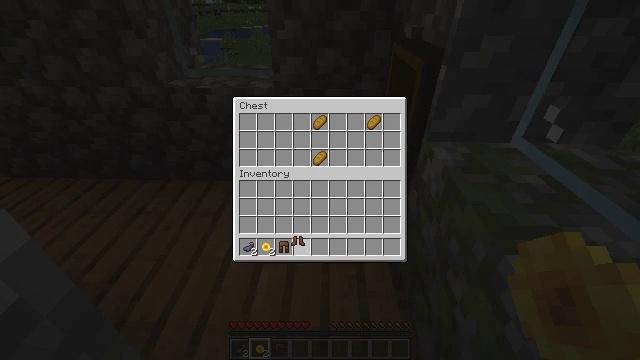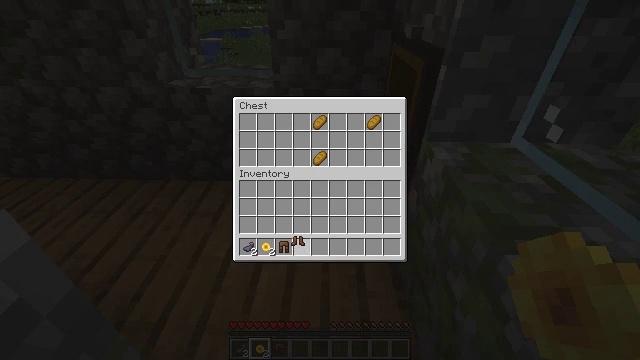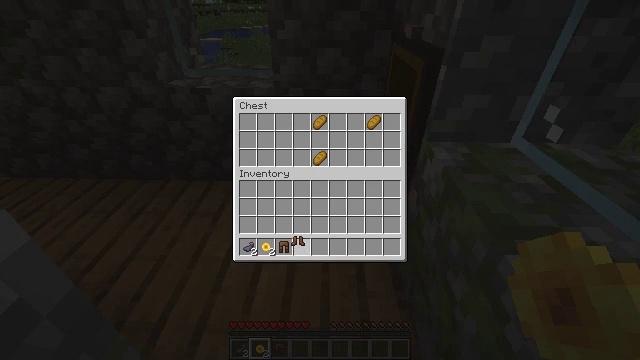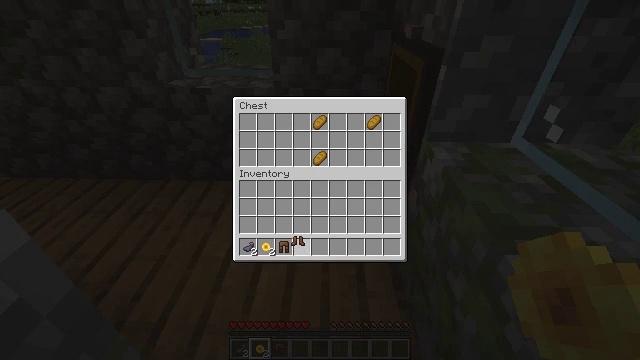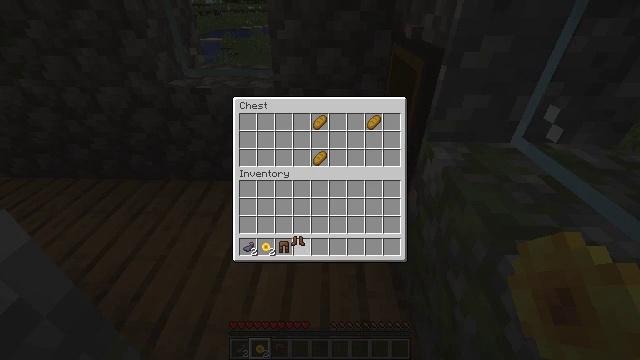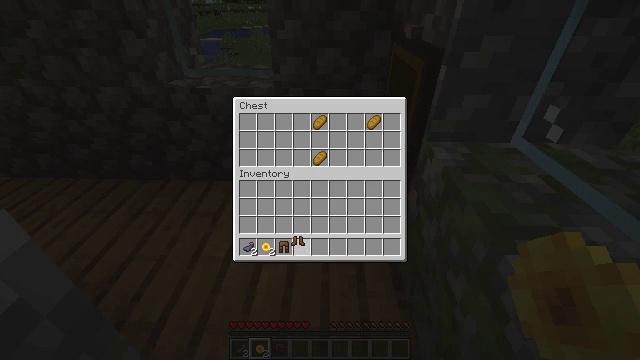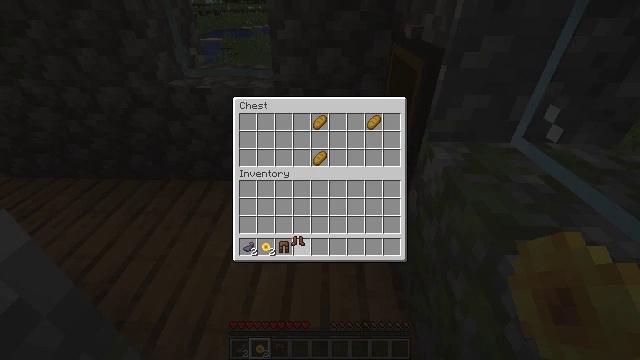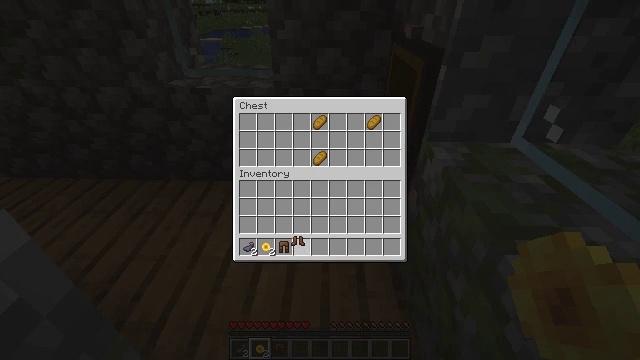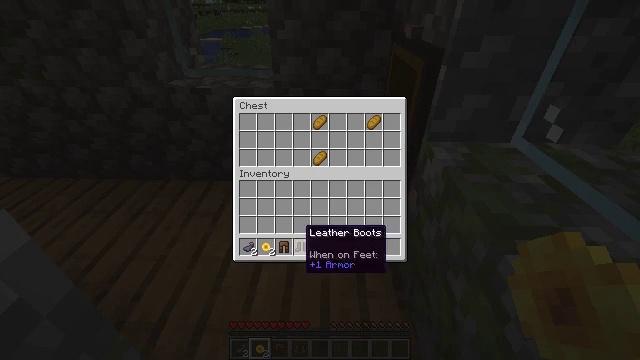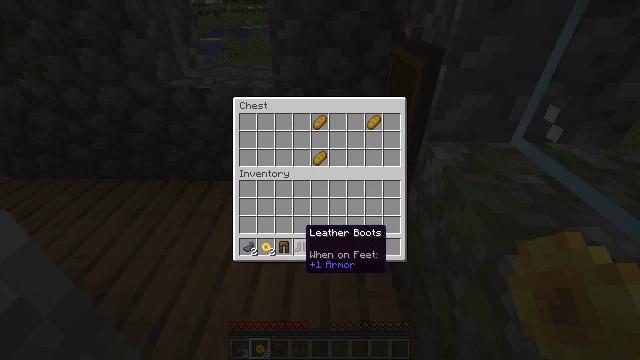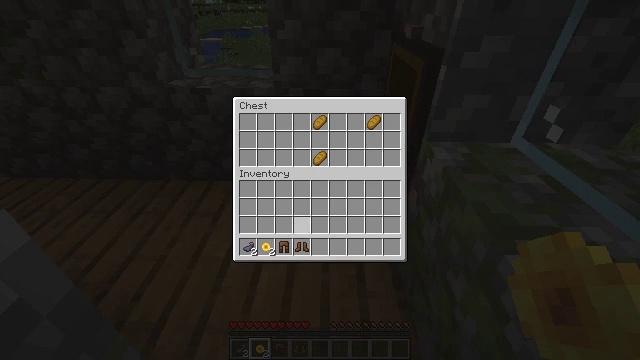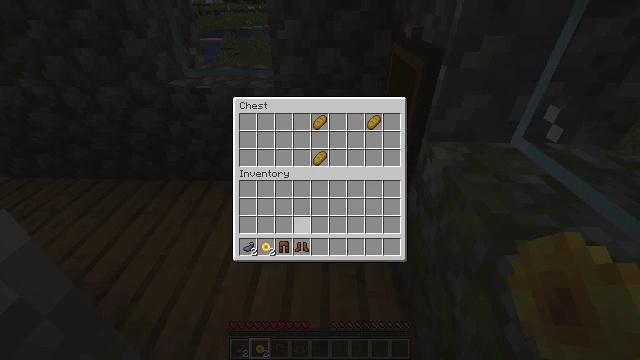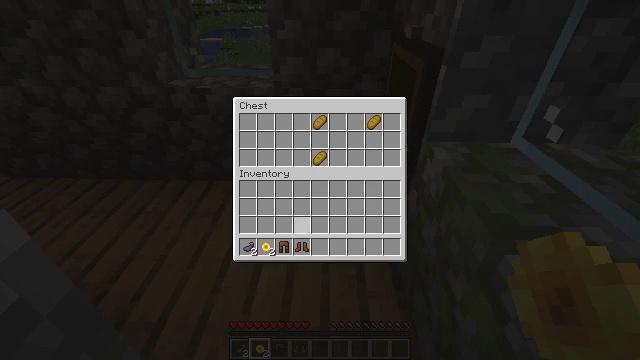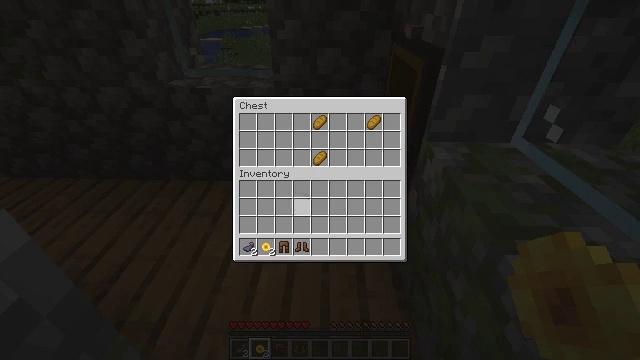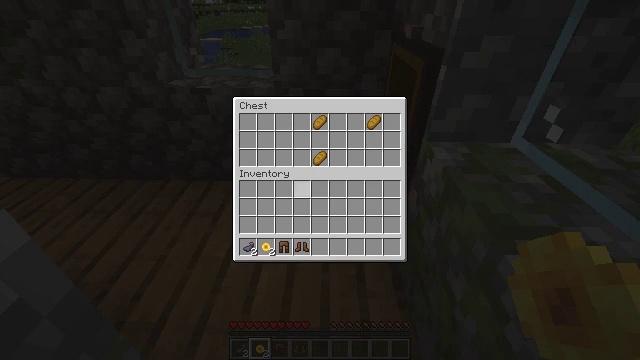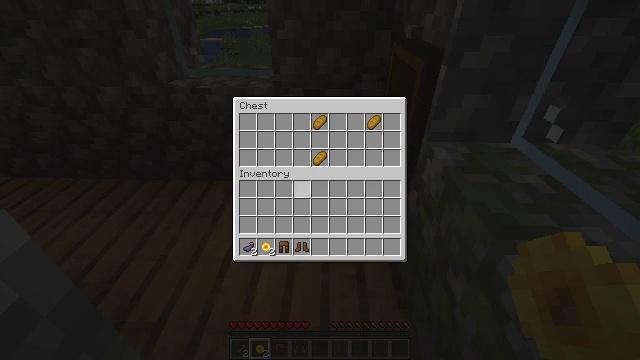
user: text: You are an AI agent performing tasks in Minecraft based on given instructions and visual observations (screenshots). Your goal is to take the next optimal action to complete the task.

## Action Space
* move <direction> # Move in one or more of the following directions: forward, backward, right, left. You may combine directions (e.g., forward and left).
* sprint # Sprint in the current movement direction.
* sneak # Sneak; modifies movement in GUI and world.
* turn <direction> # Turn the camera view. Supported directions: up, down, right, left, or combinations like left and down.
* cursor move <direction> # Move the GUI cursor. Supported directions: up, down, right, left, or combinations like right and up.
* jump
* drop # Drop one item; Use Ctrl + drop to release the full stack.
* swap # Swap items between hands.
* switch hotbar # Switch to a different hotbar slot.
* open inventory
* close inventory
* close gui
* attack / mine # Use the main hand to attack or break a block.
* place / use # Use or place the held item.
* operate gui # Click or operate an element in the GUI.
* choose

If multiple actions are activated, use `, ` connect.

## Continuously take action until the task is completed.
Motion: motion action
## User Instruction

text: Open the crafting table to craft yellow dye.
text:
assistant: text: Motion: no_op
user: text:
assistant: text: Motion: no_op
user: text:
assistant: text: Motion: no_op
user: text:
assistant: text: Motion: no_op
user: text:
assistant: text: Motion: attack / mine
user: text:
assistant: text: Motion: attack / mine
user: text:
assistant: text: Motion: attack / mine
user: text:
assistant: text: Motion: no_op
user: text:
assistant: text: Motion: no_op
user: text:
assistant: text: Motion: turn up
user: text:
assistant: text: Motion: turn up
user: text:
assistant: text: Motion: turn up
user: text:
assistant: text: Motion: turn up
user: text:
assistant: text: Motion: turn up
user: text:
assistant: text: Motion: turn up
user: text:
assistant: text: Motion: no_op
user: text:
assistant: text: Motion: no_op
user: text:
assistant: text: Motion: no_op
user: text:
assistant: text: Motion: no_op
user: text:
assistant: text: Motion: no_op
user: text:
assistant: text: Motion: turn right
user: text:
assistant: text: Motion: no_op
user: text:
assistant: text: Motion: no_op
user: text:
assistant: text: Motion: no_op
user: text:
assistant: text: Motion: no_op
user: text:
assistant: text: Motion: turn left
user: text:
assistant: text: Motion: no_op
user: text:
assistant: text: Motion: no_op
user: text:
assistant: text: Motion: attack / mine
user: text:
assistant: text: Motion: attack / mine